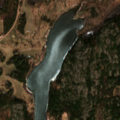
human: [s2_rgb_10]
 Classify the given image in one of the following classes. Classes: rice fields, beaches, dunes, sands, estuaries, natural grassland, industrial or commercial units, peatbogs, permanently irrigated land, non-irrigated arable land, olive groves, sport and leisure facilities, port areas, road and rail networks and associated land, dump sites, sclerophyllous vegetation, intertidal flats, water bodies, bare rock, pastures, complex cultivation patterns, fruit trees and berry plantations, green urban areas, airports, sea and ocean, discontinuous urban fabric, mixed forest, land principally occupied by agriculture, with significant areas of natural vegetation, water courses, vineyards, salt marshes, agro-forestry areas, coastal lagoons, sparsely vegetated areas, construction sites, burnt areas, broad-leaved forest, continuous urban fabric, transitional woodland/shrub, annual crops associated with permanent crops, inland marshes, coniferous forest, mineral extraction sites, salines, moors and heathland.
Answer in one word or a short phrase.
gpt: land principally occupied by agriculture, with significant areas of natural vegetation, coniferous forest, mixed forest, sea and ocean